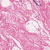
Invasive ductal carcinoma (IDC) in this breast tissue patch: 0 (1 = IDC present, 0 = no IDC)